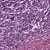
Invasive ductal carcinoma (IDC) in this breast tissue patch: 1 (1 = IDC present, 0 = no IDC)